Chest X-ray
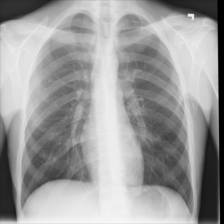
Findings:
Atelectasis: negative
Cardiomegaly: negative
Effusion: negative
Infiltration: negative
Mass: negative
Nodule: negative
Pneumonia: negative
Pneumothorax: negative
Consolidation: negative
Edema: negative
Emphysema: negative
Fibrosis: negative
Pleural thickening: negative
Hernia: negative